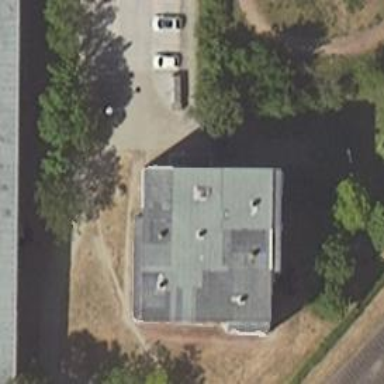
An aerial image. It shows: Apartment building with flat gray roof.